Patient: sex F, age 57
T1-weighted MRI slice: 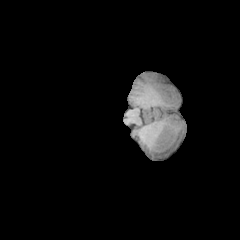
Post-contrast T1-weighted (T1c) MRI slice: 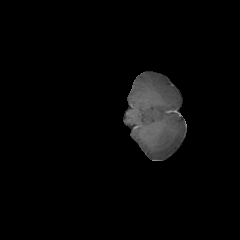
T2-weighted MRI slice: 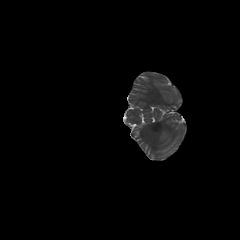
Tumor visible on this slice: no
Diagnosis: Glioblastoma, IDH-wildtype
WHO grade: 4